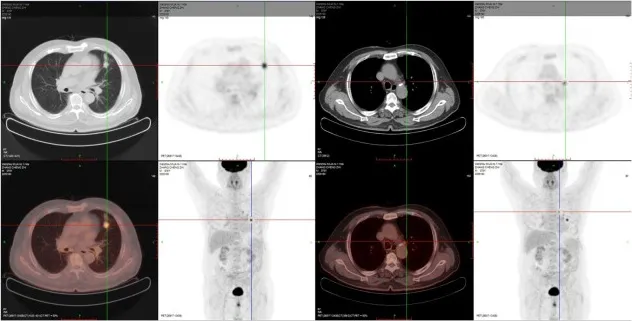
PET-CT on 4 November 2020.
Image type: radiology (pet)